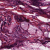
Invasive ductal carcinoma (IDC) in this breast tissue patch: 0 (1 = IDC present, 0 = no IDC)